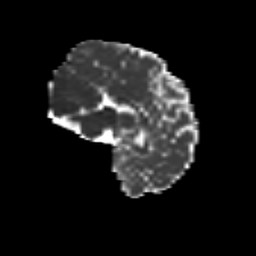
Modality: MD
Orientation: sagittal
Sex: male
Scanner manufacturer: siemens
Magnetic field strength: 3 T
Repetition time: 5 s
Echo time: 0.071 s